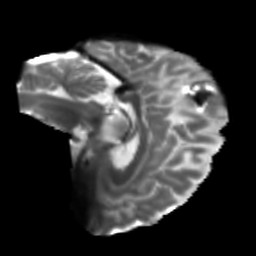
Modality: T2w
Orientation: sagittal
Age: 39
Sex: female
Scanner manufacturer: siemens
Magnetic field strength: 3 T
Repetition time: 5.25 s
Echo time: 0.08 s